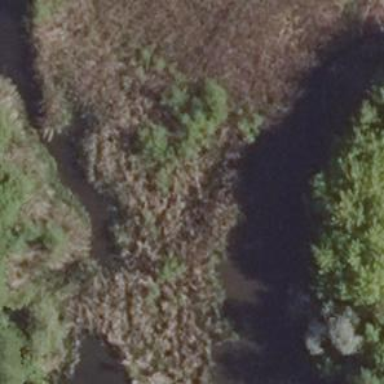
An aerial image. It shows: Pond with natural water.